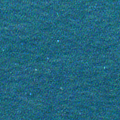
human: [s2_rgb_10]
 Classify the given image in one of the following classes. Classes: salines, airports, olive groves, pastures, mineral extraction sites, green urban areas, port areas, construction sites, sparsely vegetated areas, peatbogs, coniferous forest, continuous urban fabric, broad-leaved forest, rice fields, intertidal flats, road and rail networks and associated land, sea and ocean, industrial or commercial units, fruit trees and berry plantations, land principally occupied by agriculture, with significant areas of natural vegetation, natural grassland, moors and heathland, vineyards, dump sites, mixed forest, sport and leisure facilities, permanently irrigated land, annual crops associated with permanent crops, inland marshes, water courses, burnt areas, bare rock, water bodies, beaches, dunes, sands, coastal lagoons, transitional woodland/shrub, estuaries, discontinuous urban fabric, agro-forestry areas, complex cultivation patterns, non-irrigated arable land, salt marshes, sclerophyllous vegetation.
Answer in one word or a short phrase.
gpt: sea and ocean